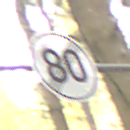
Verkehrszeichen: EndeGeschwindigkeit80
Umgebung: Outdoor, Nature
Tageszeit: MorningAfternoon
Wetter: Overcast
Licht: Natural
Jahreszeit: Winter
Kontrast: LowContrast